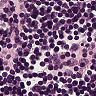
Metastatic tissue present: no